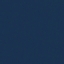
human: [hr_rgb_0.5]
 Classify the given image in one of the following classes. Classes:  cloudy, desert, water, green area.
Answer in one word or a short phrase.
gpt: water